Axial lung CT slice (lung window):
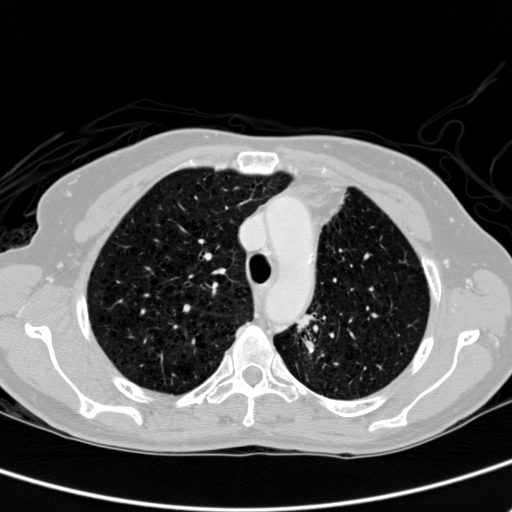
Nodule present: no